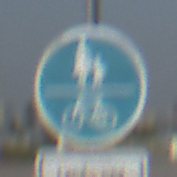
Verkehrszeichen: GemeinsamerGehUndRadweg
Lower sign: BesondereFahrzeugeUndTransportgueter8
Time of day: SunriseSunset
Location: Outdoor (Urban)
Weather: Clear
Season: NotSpecified
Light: Natural